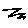
Label: zigzag